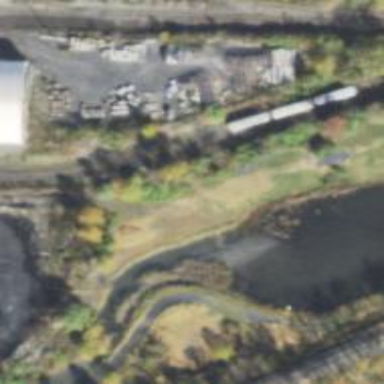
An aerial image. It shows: Railway spur service.